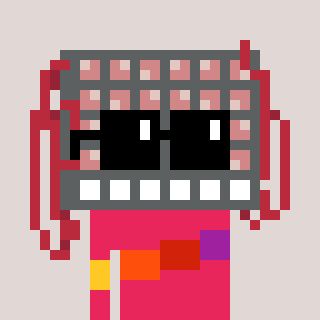
a pixel art character with square black sunglasses, a turing-shaped head and a redpinkish-colored body on a warm background